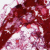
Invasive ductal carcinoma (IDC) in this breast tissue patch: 0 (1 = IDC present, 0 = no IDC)